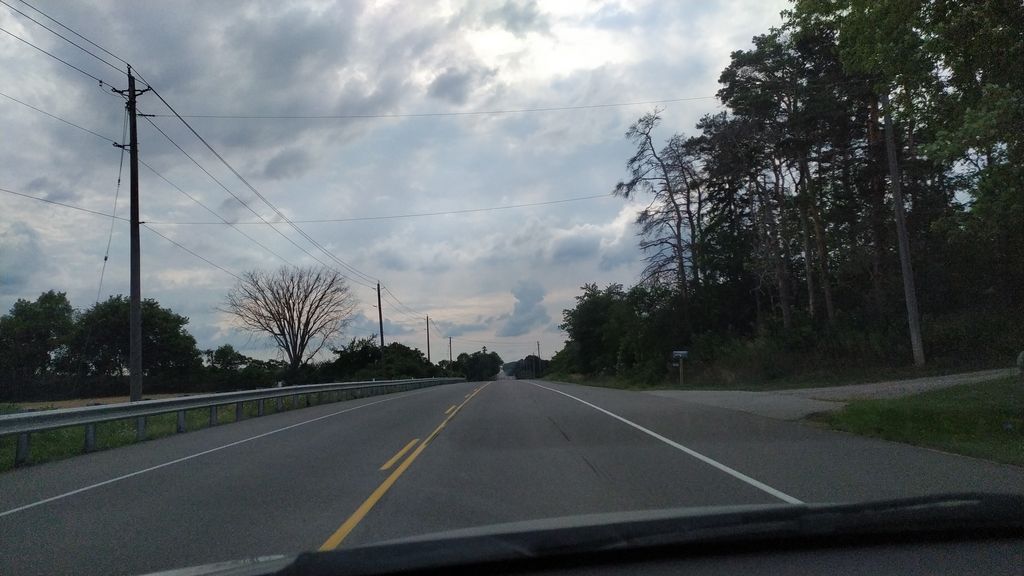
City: kitchener-waterloo